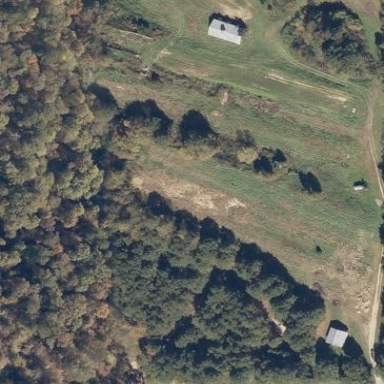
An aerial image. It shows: Farm auxiliary building.